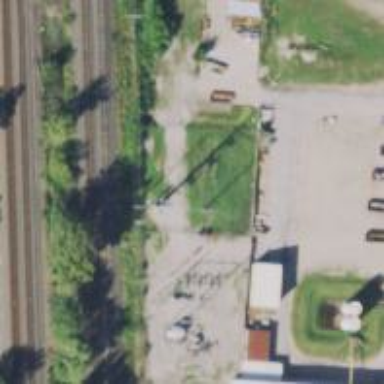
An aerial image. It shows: Power pole.